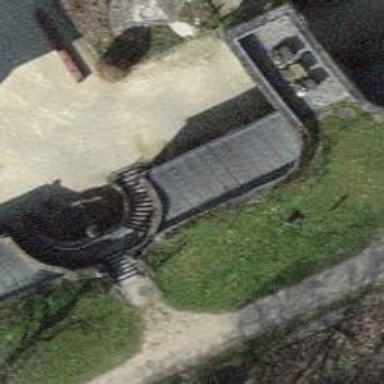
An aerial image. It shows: Flight of steps with sett surface.